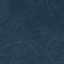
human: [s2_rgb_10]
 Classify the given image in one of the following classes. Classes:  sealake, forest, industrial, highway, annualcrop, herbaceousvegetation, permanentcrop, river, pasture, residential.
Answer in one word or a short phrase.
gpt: Forest